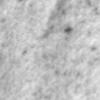
Label: no_change